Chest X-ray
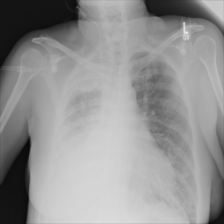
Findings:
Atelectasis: negative
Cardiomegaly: negative
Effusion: negative
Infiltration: negative
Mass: negative
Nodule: negative
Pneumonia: negative
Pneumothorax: negative
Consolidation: negative
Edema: negative
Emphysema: negative
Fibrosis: negative
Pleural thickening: negative
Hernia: negative